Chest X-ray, PA view. Patient: 39 years old, sex F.
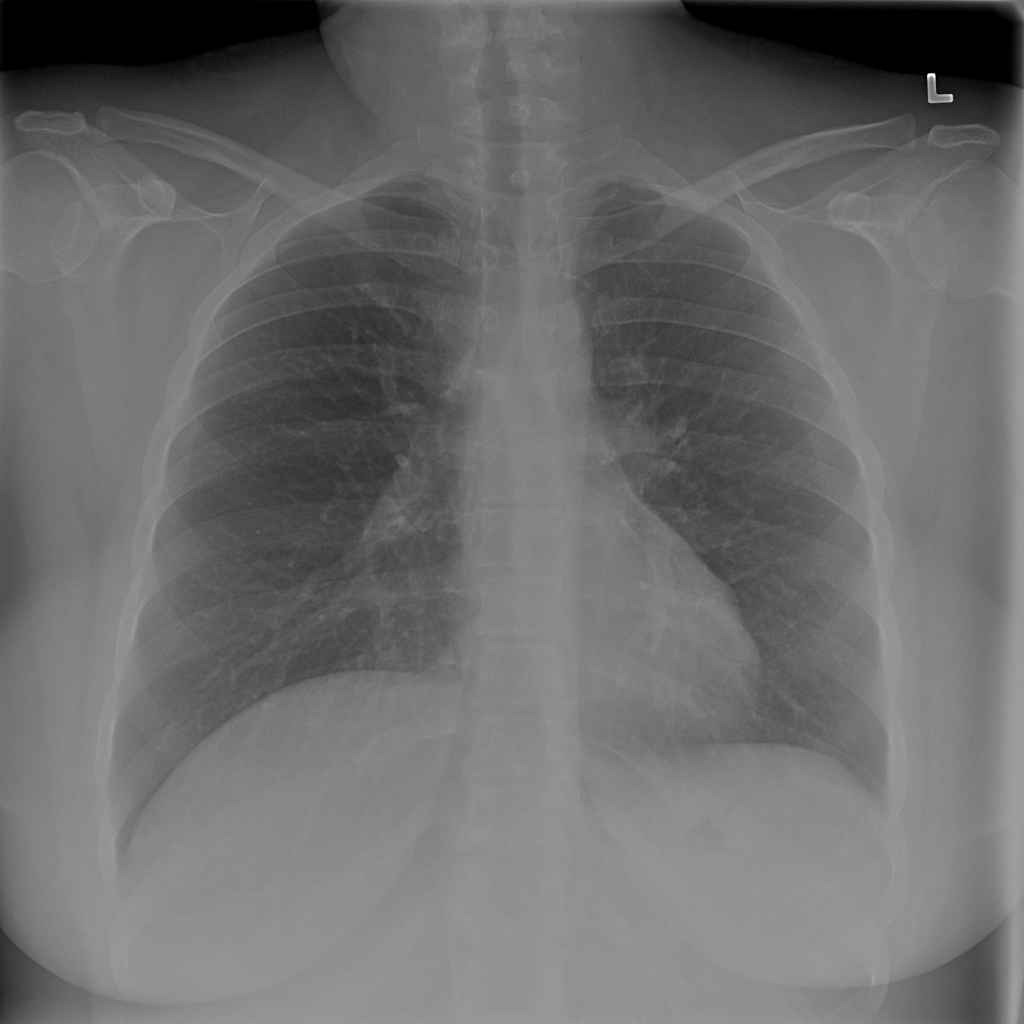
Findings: Infiltration